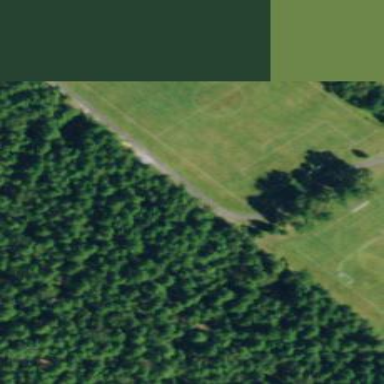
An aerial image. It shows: Grass pitch designated for soccer.